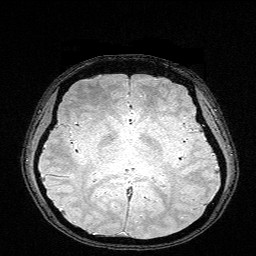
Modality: FLASH
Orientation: coronal
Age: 24
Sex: female